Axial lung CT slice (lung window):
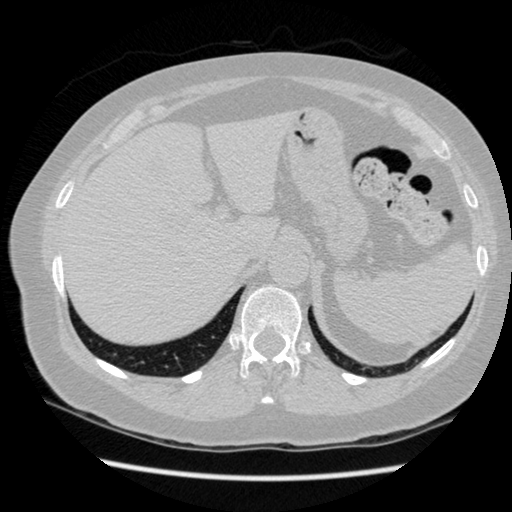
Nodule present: no